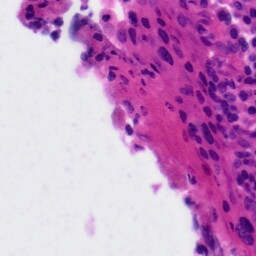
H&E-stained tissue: Tonsil